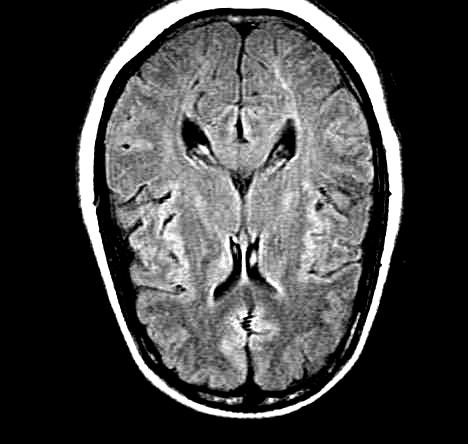
Label: notumor